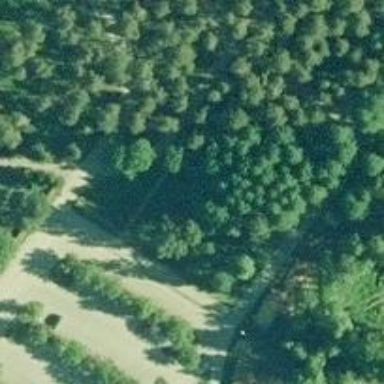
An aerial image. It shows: Path.